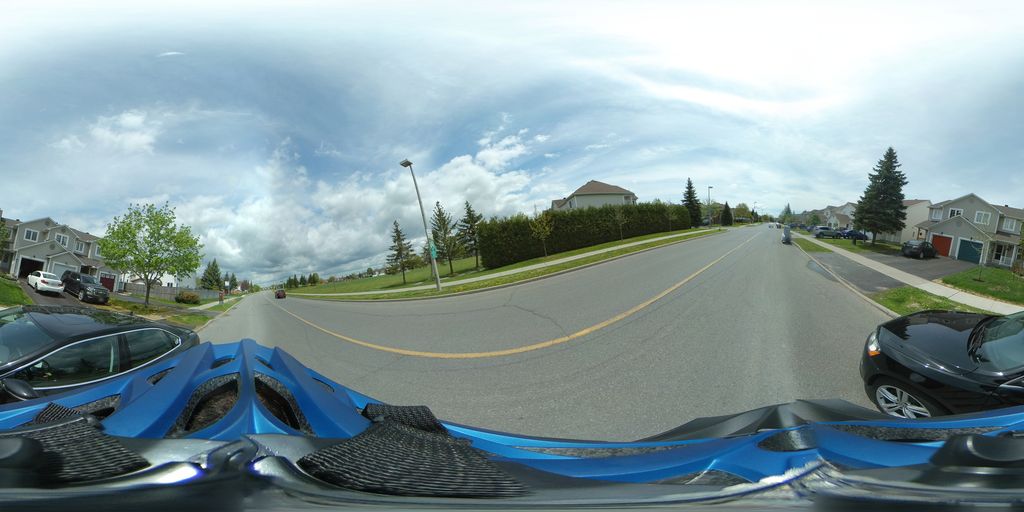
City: ottawa-gatineau